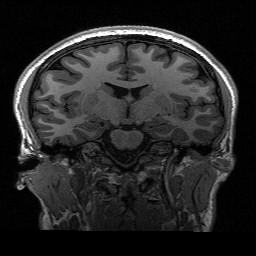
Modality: T1w
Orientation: sagittal